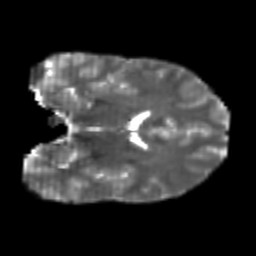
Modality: T2w
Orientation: coronal
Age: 24
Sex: male
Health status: healthy
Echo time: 0.074 s